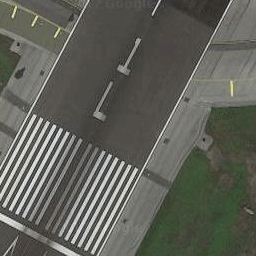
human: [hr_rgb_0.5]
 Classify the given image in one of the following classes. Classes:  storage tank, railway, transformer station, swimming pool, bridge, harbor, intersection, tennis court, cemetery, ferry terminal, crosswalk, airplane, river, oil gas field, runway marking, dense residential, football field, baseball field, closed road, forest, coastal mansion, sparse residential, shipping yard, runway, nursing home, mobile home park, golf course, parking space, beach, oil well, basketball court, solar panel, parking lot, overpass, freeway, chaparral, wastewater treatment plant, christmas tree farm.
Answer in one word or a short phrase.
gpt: runway